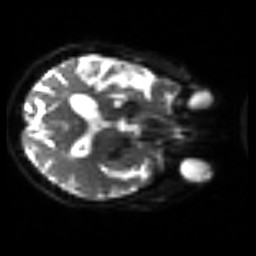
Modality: sbref
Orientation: axial
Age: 75
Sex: female
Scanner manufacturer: siemens
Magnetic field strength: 3 T
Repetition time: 3.2 s
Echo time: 0.081 s